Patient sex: M
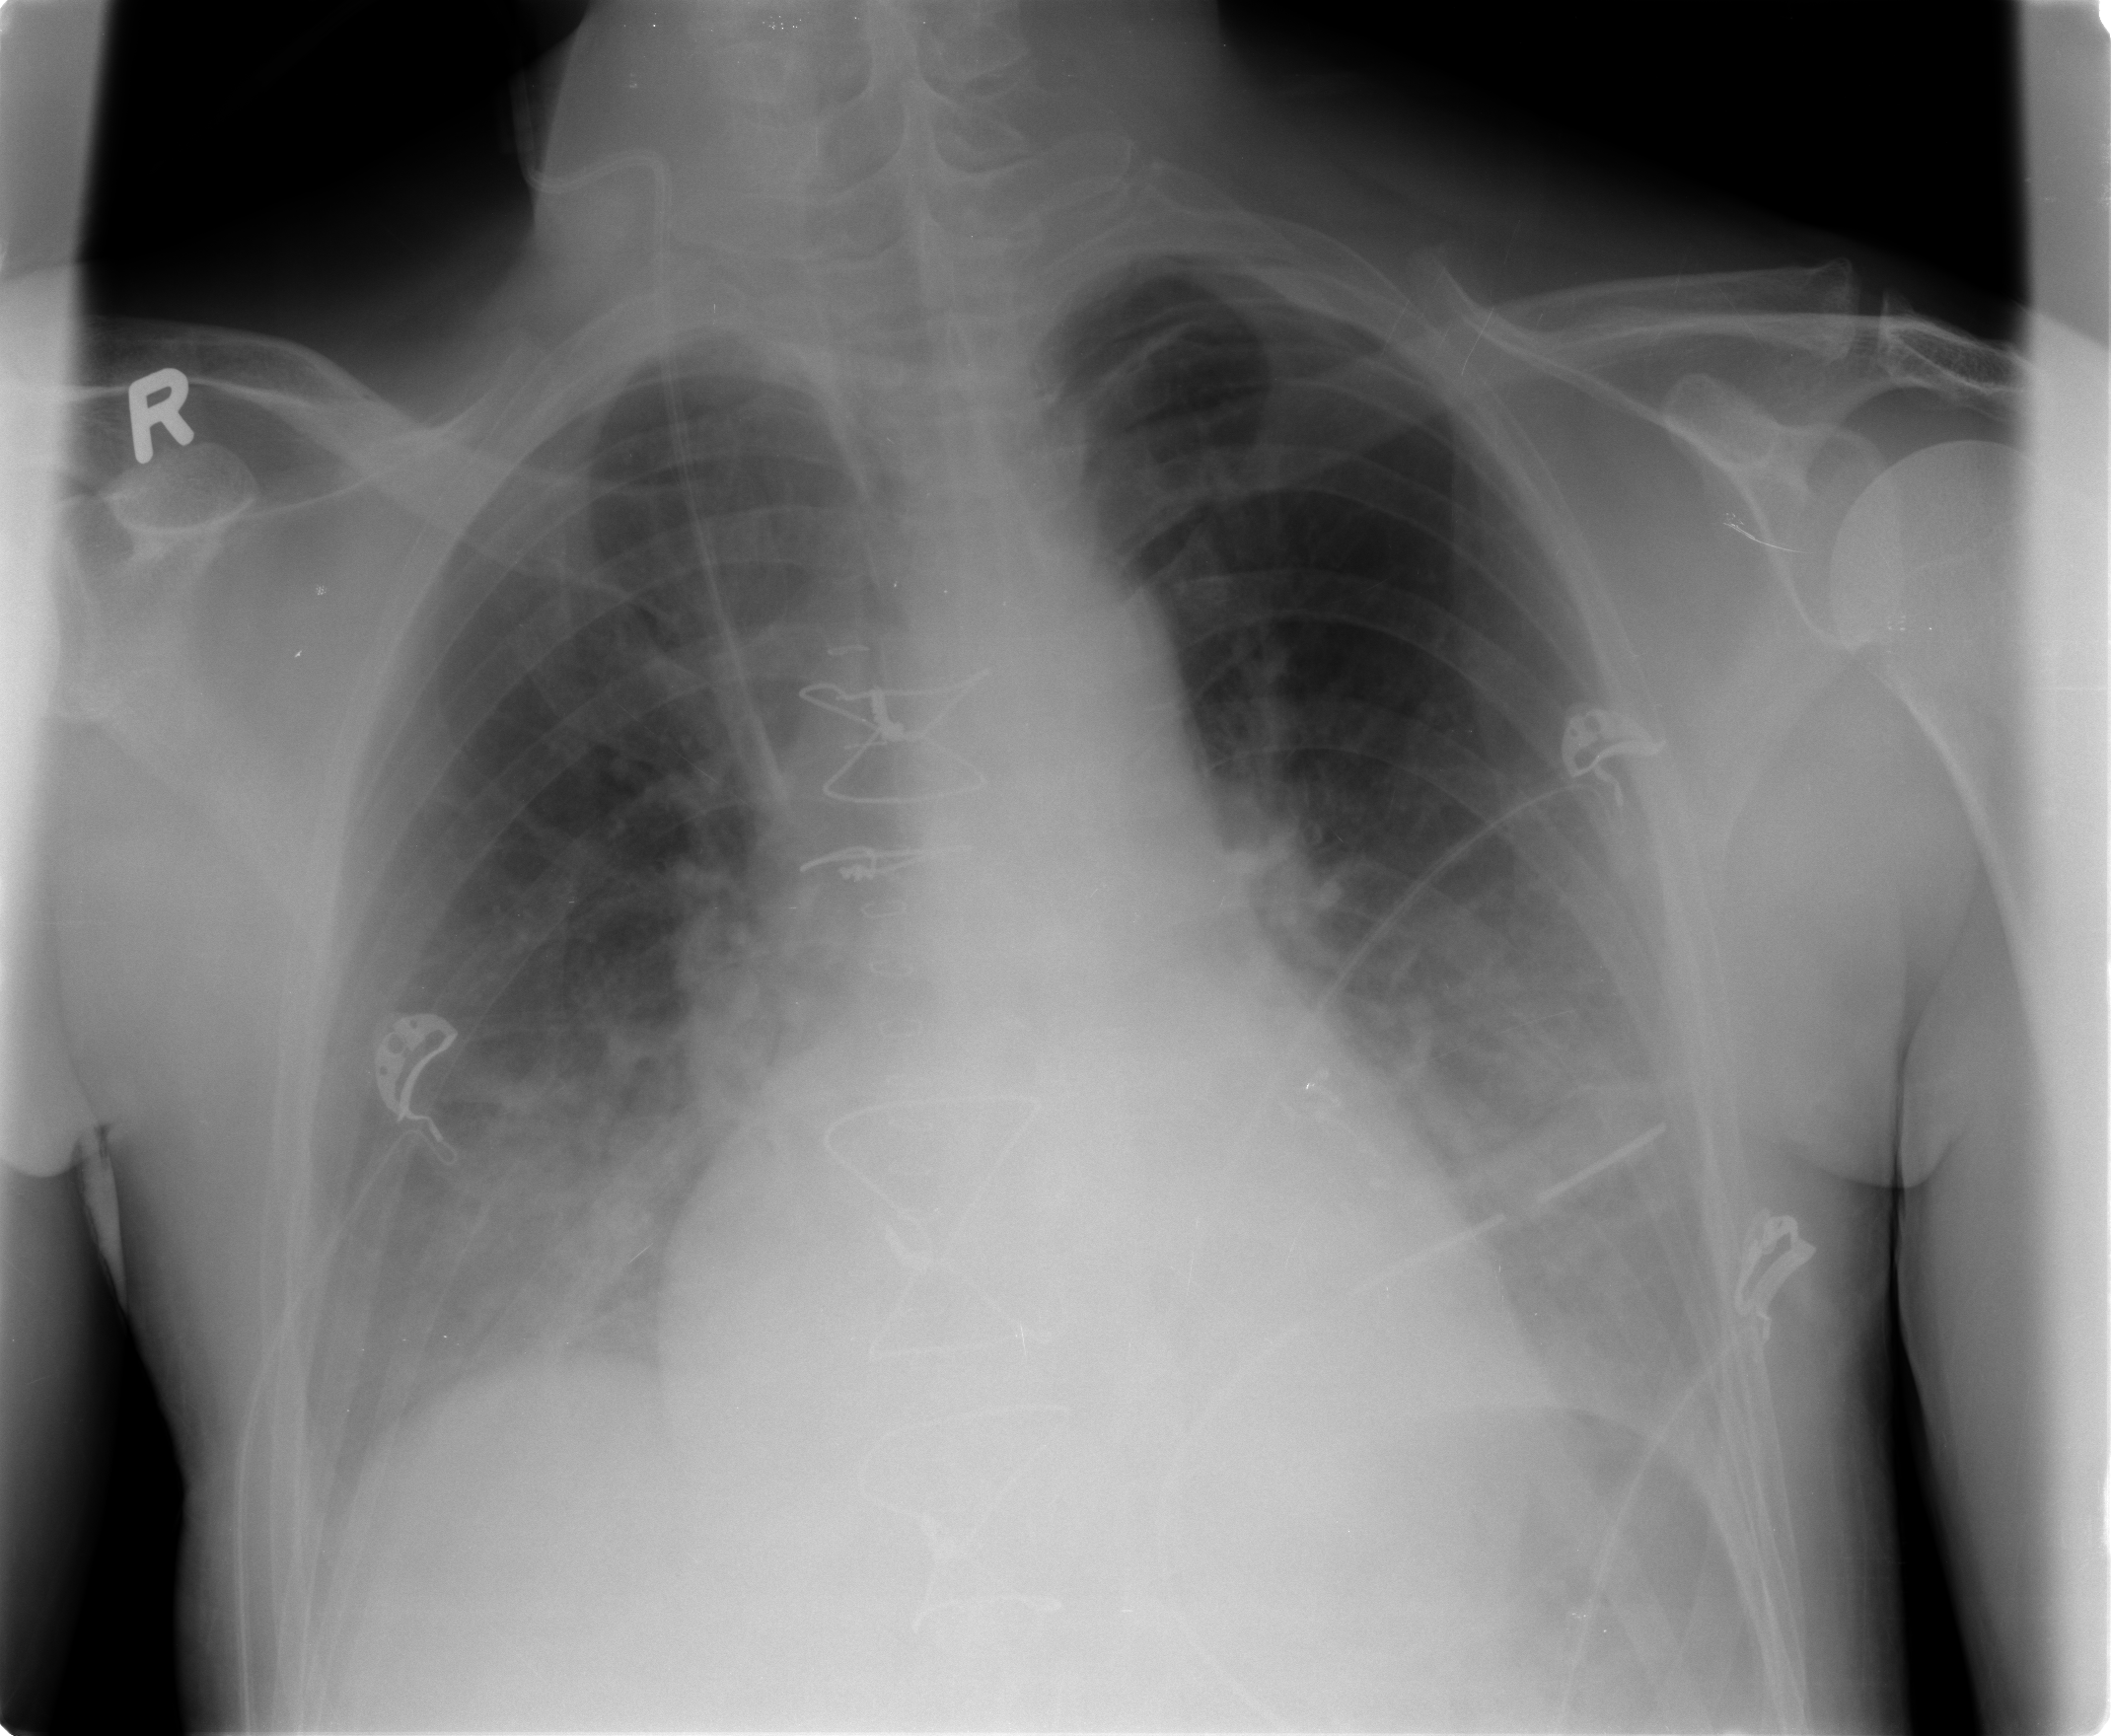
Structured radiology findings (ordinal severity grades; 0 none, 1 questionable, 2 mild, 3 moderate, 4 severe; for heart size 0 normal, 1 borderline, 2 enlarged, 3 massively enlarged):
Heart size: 2
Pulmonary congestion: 2
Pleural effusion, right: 1
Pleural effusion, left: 0
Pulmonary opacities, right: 3
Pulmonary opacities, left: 3
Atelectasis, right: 1
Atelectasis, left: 1